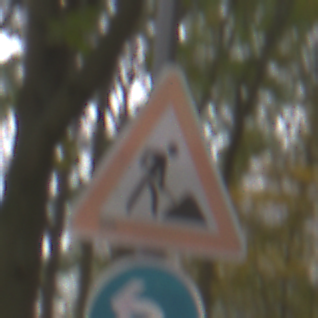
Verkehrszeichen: Arbeitsstelle
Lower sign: VorgeschriebeneFahrtrichtungLinks
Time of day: Midday
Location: Outdoor (Nature)
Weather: Overcast
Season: NotSpecified
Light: Natural